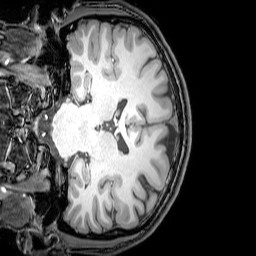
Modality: T1w
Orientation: coronal
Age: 22
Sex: male
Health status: healthy
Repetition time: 0.081 s
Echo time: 0.037 s